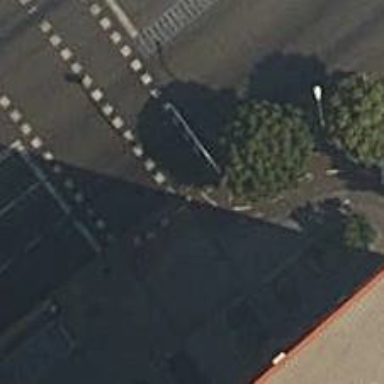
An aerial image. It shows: Traffic signals at road crossing.